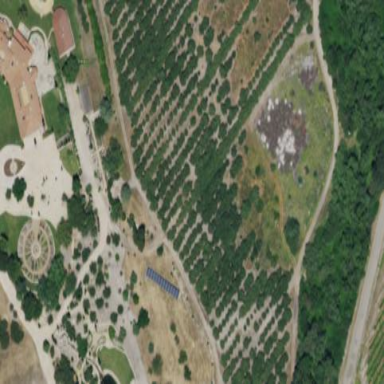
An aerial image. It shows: Orchard.